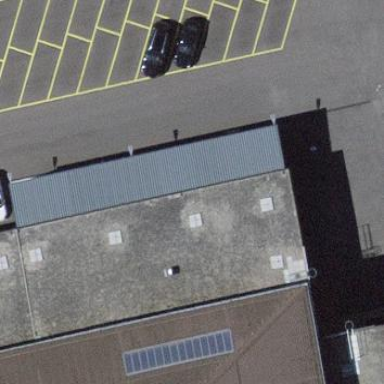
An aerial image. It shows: View of roof of building.